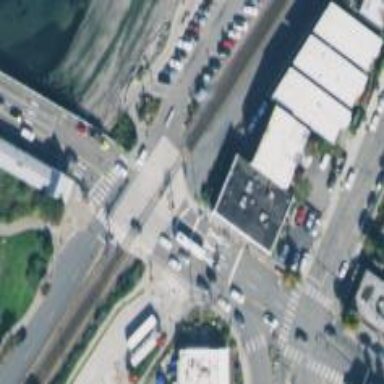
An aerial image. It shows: Crossing with traffic lights and saltire crossing.